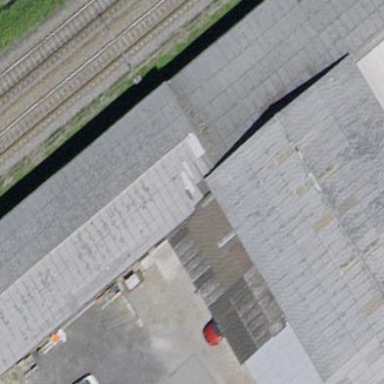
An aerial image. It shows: Warehouse building.